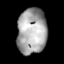
Tissue: lung
Cell type: Epithelial cells
Senescence score: 0.2154
Nuclear area (px): 1315
Mean DAPI intensity: 167.027